【题型】证明题　【知识点】平面几何　【难度】medium

(1) 如图 1，在正方形 \(ABCD\) 中，\(E\)，\(F\) 分别是边 \(BC\)，\(CD\) 上的点，且 \(\angle EAF = 45^\circ\)，探究图中线段 \(EF\)，\(BE\)，\(DF\) 之间的数量关系。

小明的探究思路如下：延长 \(CB\) 到点 \(G\)，使 \(BG = DF\)，连接 \(AG\)，先证明 \(\triangle ADF \cong \triangle ABG\)，再证明 \(\triangle AEF \cong \triangle AEG\)。

$\textcircled{1}$ \(EF\)，\(BE\)，\(DF\) 之间的数量关系为 \underline{\quad\quad\quad\quad}；

$\textcircled{2}$ 小亮发现这里 \(\triangle ABG\) 可以由 \(\triangle ADF\) 经过一种图形变换得到，请你写出这种图形变换的过程 \underline{\quad\quad\quad\quad}。像上面这样有公共顶点，锐角等于较大角的一半，且组成这个较大角的两边相等的几何模型称为半角模型。

【类比探究】

(2) 如图 2，在四边形 \(ABCD\) 中，\(AB = AD\)，\(\angle ABC\) 与 \(\angle D\) 互补，\(E\)，\(F\) 分别是边 \(BC\)，\(CD\) 上的点，且 \(\angle EAF = \frac{1}{2}\angle BAD\)，试问线段 \(EF\)，\(BE\)，\(DF\) 之间具有怎样的数量关系？判断并说明理由。

【模型应用】

(3) 如图 3，在矩形 \(ABCD\) 中，点 \(E\) 在边 \(BC\) 上，\(AD = 6\)，\(AB = 4\)，\(\angle CAE = 45^\circ\)，求 \(CE\) 的长。
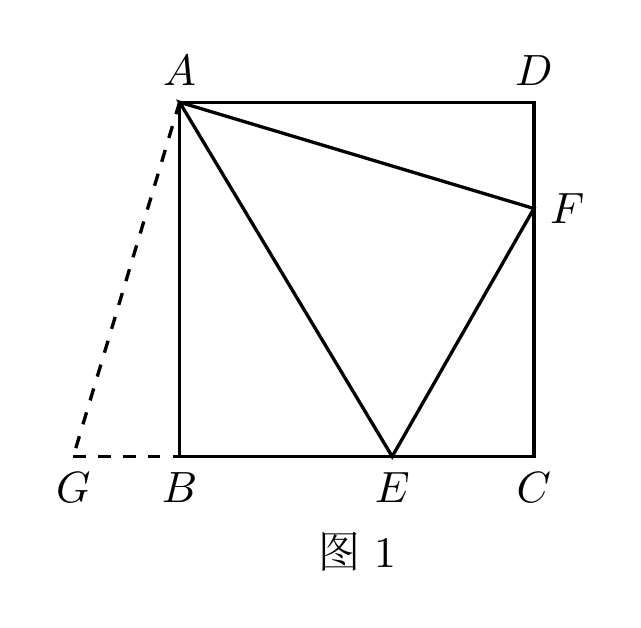
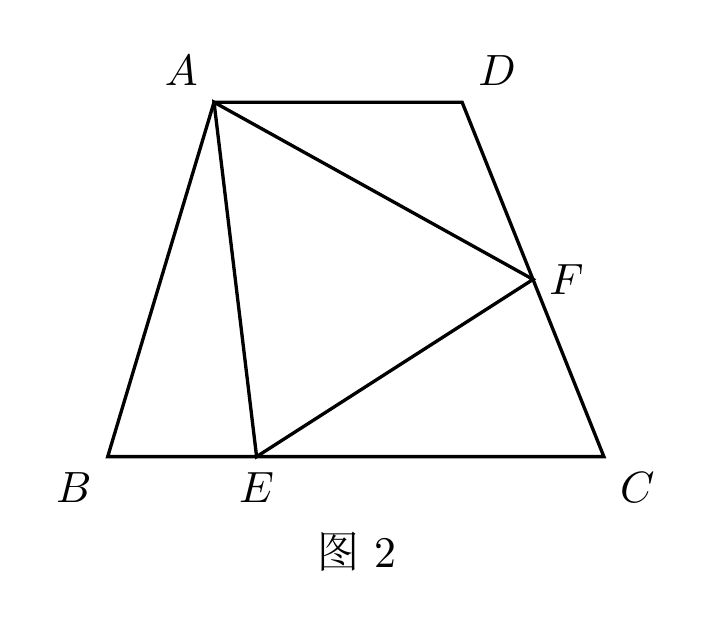
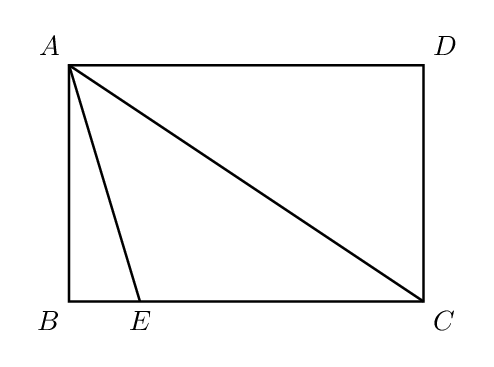
【解答】
\textbf{【答案】}
(1) $\textcircled{1}$ \(BE + DF = EF\)；$\textcircled{2}$ 将 \(\triangle ADF\) 绕 \(A\) 点顺时针旋转 \(90^\circ\)；

(2) \(EF = DF + BE\)，理由见详解；

(3) \(5.2\)

\textbf{【分析】}
(1) $\textcircled{1}$ 沿着小明的思路，先证 \(\triangle ADF \cong \triangle ABG\)，再证 \(\triangle AEF \cong \triangle AEG\)，即可得出结论；
$\textcircled{2}$ 在$\textcircled{1}$的基础上，证明 \(\angle GAF = 90^\circ\) 即可得解；

(2) 延长 \(CB\) 至点 \(M\)，使得 \(BM = DF\)，连接 \(AM\)，先证 \(\triangle ABM \cong \triangle ADF\)，再证 \(\triangle MAE \cong \triangle FAE\)，即可得出结论。

(3) 方法 1：
延长 \(AB\) 至 \(P\)，使 \(AP = AD\)，过 \(P\) 作 \(BC\) 的平行线交 \(DC\) 的延长线于 \(Q\)，延长 \(AE\) 交 \(PQ\) 于 \(M\)，连接 \(CM\)。
设 \(BE = x\)，则 \(CE = 6 - x\)。
证明 \(\triangle ABE \sim \triangle APM\)，可得 \(\frac{AB}{AP} = \frac{BE}{PM} = \frac{4}{6} = \frac{2}{3}\)，求出 \(PM = \frac{3}{2}BE = \frac{3}{2}x\)，得出 \(MQ = PQ - PM = 6 - \frac{3}{2}x\)。
由 (1) 得：\(CM = PM + CD = \frac{3}{2}x + 4\)，由勾股定理得：\(\left(6 - \frac{3}{2}x\right)^2 + 2^2 = \left(\frac{3}{2}x + 4\right)^2\)，解方程即可。

方法 2：
过 \(E\) 点作 \(EN \perp AC\) 于 \(N\) 点，设 \(EC = x\)，则有 \(x < 6\)，即 \(BE = 6 - x\)。
分别在 \(Rt\triangle ABE\) 和 \(Rt\triangle ADC\) 中，表示出 \(AE^2\) 和 \(AC^2\)。
再证 \(\triangle AEN\) 是等腰直角三角形，即得 \(AE^2 = 2AN^2 = 2EN^2\)，则有 \(2EN^2 = 4^2 + (6 - x)^2\)。
再证 \(Rt\triangle ABC \sim Rt\triangle ENC\)，即有 \(\frac{AB}{EN} = \frac{AC}{EC}\)，进而有 \(EN = \frac{AB \cdot EC}{AC} = \frac{4x}{2\sqrt{13}}\)。
则可得一元二次方程 \(2 \times \frac{4}{13}x^2 = 4^2 + (6 - x)^2\)，解方程就可求出 \(CE\)。

\textbf{【详解】(1) 解：}
$\textcircled{1}$ \(BE + DF = EF\)，理由如下：

沿着小明的思路进行证明，

在正方形 \(ABCD\) 中，有 \(AD = AB\)，\(\angle D = \angle ABC = 90^\circ\)，

即有 \(\angle ABG = 90^\circ\)。

$\because BG = DF$，$AD = AB$，$\angle D = \angle ABG = 90^\circ$，

$\therefore Rt\triangle ADF \cong Rt\triangle ABG$ (HL)，

$\therefore AF = AG$，$\angle DAF = \angle BAG$。

$\because \angle BAD = 90^\circ$，$\angle EAF = 45^\circ$，

$\therefore \angle BAE + \angle DAF = 45^\circ$，

$\therefore \angle BAE + \angle BAG = 45^\circ = \angle EAF$。

$\because AF = AG$，$AE = AE$，

$\therefore \triangle AEF \cong \triangle AEG$ (SAS)，

$\therefore EG = EF$。

$\because EG = BG + BE$，$BG = DF$，

$\therefore EF = BE + DF$，结论得证；

$\textcircled{2}$ 将 \(\triangle ADF\) 绕 \(A\) 点顺时针旋转 \(90^\circ\) 即可得到 \(\triangle ABG\)。

理由如下：

在$\textcircled{1}$中已经证得 \(\triangle ADF \cong \triangle ABG\)，并得到 \(\angle BAE + \angle BAG = 45^\circ = \angle EAF\)，

$\therefore \angle GAF = \angle DAF + \angle EAF = 45^\circ + 45^\circ = 90^\circ$，

$\therefore$ 将 \(\triangle ADF\) 绕 \(A\) 点顺时针旋转 \(90^\circ\) 即可得到 \(\triangle ABG\)。